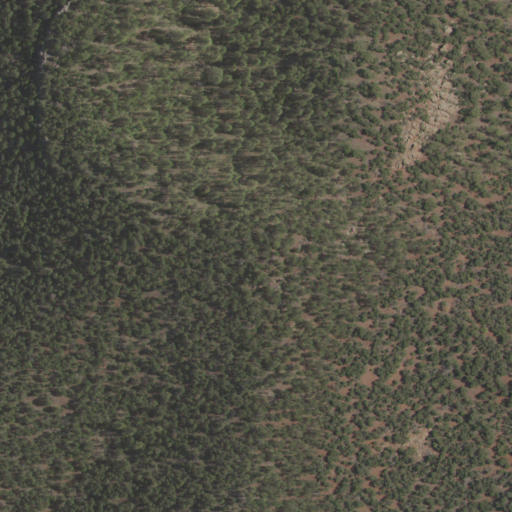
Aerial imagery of mountain in New Mexico named Cerro Colorado containing only evergreen forest